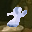
Label: 8